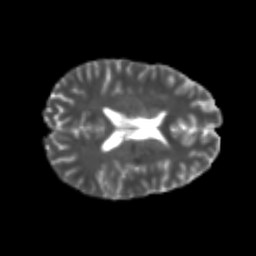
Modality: T2w
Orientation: axial
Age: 21
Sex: female
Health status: healthy
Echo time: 0.074 s